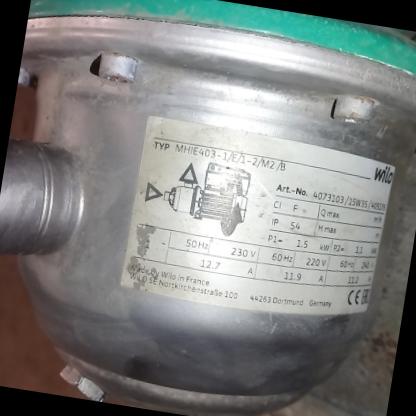
Klasa: tabliczka-znamionowa